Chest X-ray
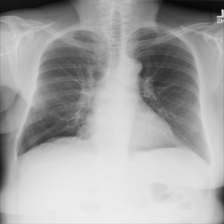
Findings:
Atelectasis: negative
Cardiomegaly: negative
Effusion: negative
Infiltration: negative
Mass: negative
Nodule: negative
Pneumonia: negative
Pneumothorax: negative
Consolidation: negative
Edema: negative
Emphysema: negative
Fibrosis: negative
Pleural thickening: negative
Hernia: negative